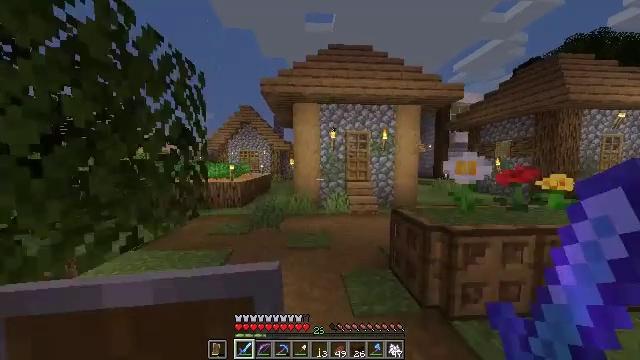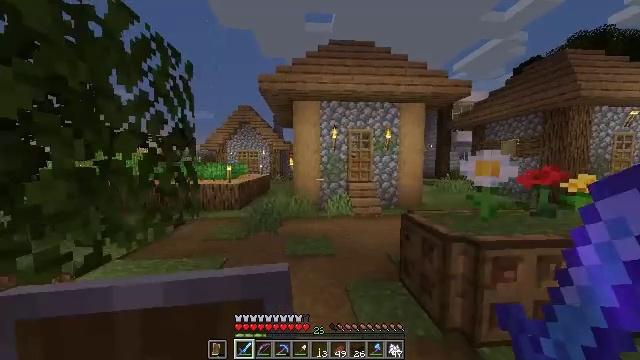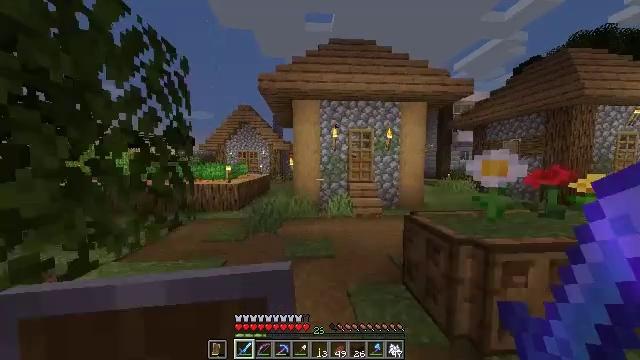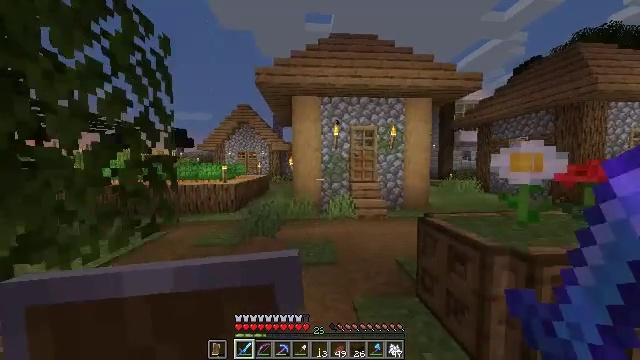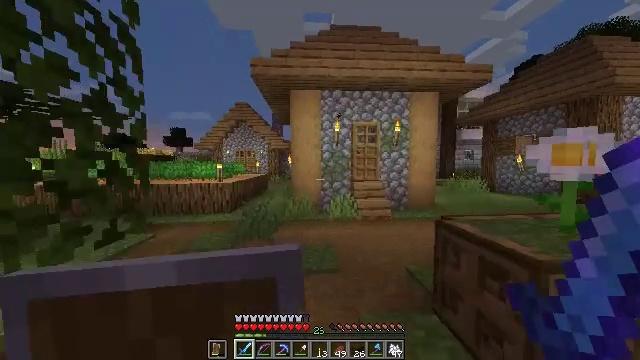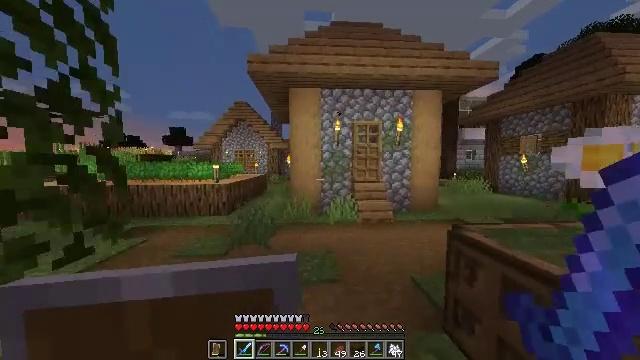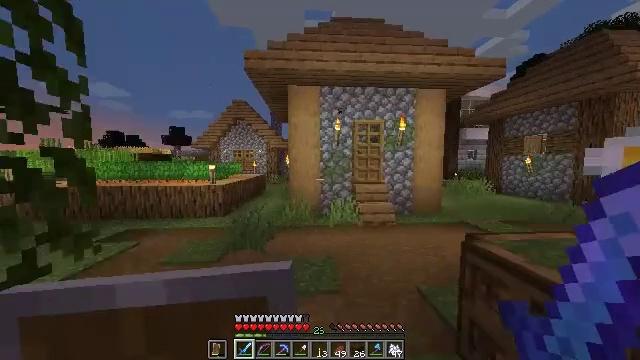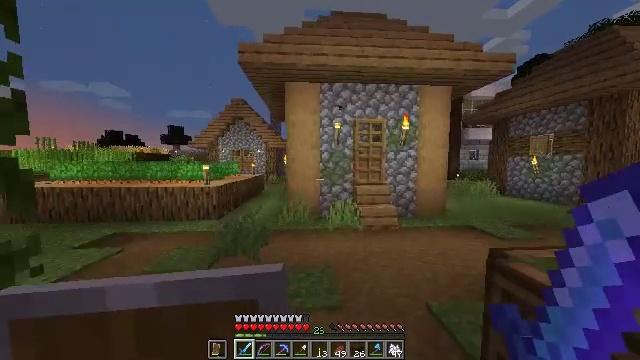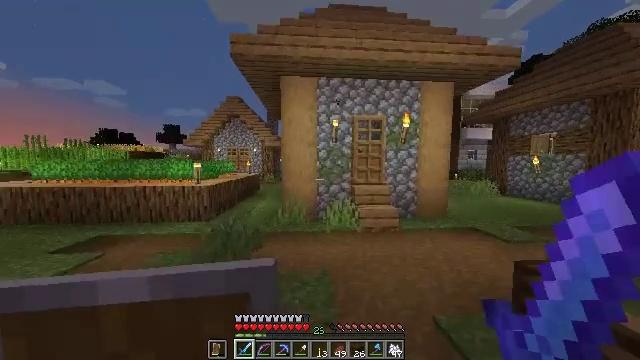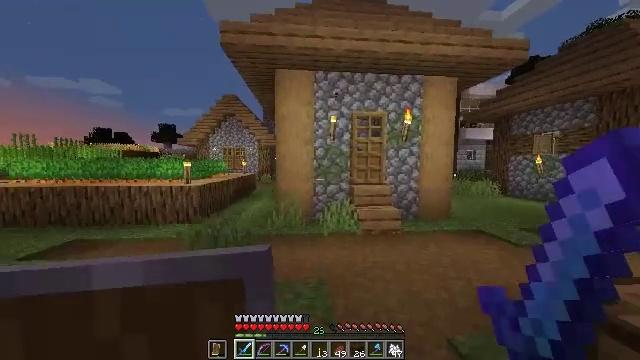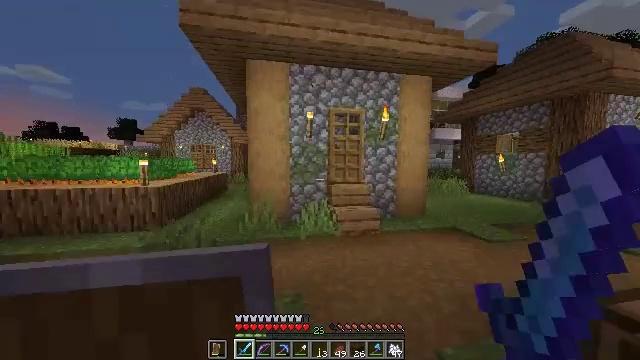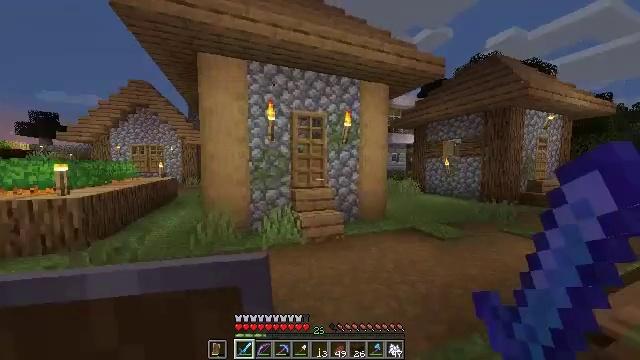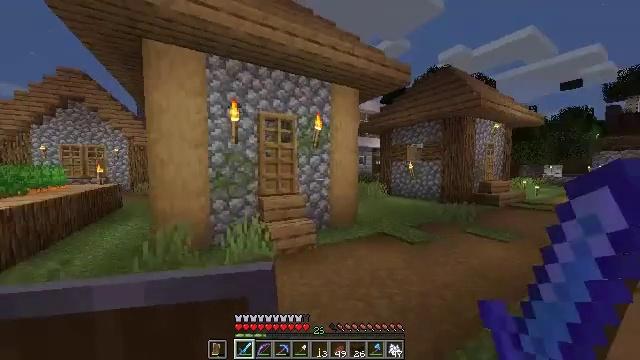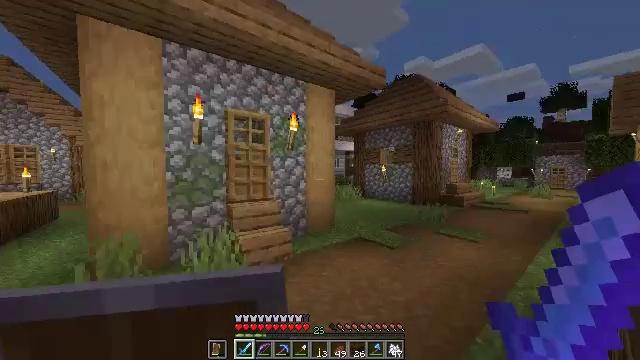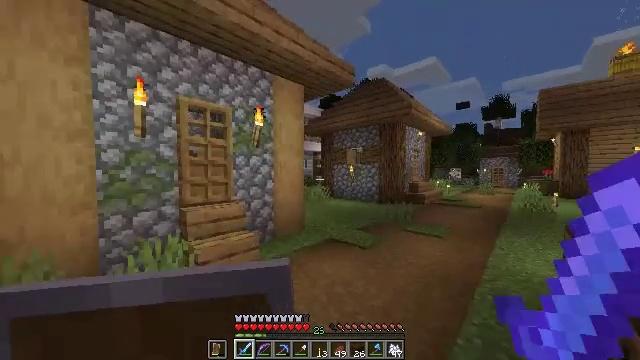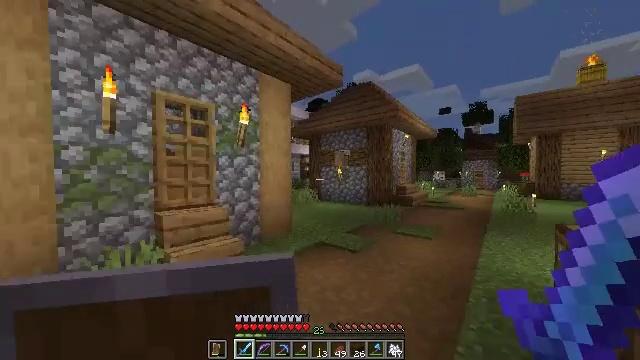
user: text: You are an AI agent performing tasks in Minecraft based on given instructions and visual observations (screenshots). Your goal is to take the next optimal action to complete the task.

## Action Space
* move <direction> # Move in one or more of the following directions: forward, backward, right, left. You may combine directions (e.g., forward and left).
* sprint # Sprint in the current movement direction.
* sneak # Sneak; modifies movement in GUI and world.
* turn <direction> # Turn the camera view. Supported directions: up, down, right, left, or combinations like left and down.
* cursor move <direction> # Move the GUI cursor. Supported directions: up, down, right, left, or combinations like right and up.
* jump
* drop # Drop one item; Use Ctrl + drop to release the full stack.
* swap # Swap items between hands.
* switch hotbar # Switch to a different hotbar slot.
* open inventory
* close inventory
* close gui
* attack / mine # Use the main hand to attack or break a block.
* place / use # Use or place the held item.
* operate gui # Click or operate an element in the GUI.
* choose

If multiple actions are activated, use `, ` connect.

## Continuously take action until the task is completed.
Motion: motion action
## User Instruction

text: craft item air
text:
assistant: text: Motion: move forward
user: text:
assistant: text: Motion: move forward
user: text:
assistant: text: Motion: move forward
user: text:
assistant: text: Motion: move forward
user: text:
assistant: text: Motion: move forward
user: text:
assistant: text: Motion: move forward
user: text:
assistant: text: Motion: move forward
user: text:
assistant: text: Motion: move forward
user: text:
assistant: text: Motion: move forward
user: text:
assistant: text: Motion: move forward, turn right
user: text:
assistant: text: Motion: move forward, turn right
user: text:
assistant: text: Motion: move forward, turn right
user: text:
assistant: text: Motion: move forward, turn right
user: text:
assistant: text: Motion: move forward, sprint, turn right
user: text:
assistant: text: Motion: move forward, sprint, turn right
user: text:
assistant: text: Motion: move forward, turn right
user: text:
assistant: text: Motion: move forward, turn right and down
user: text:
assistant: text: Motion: move forward, turn right
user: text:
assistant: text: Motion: move forward
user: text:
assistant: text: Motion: move forward
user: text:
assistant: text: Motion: move forward
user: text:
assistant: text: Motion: move forward
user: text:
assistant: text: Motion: move forward
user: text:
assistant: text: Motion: move forward
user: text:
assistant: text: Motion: move forward
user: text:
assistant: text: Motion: move forward, turn left
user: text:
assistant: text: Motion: move forward
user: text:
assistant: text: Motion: move forward
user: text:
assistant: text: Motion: move forward
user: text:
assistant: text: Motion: move forward, turn left